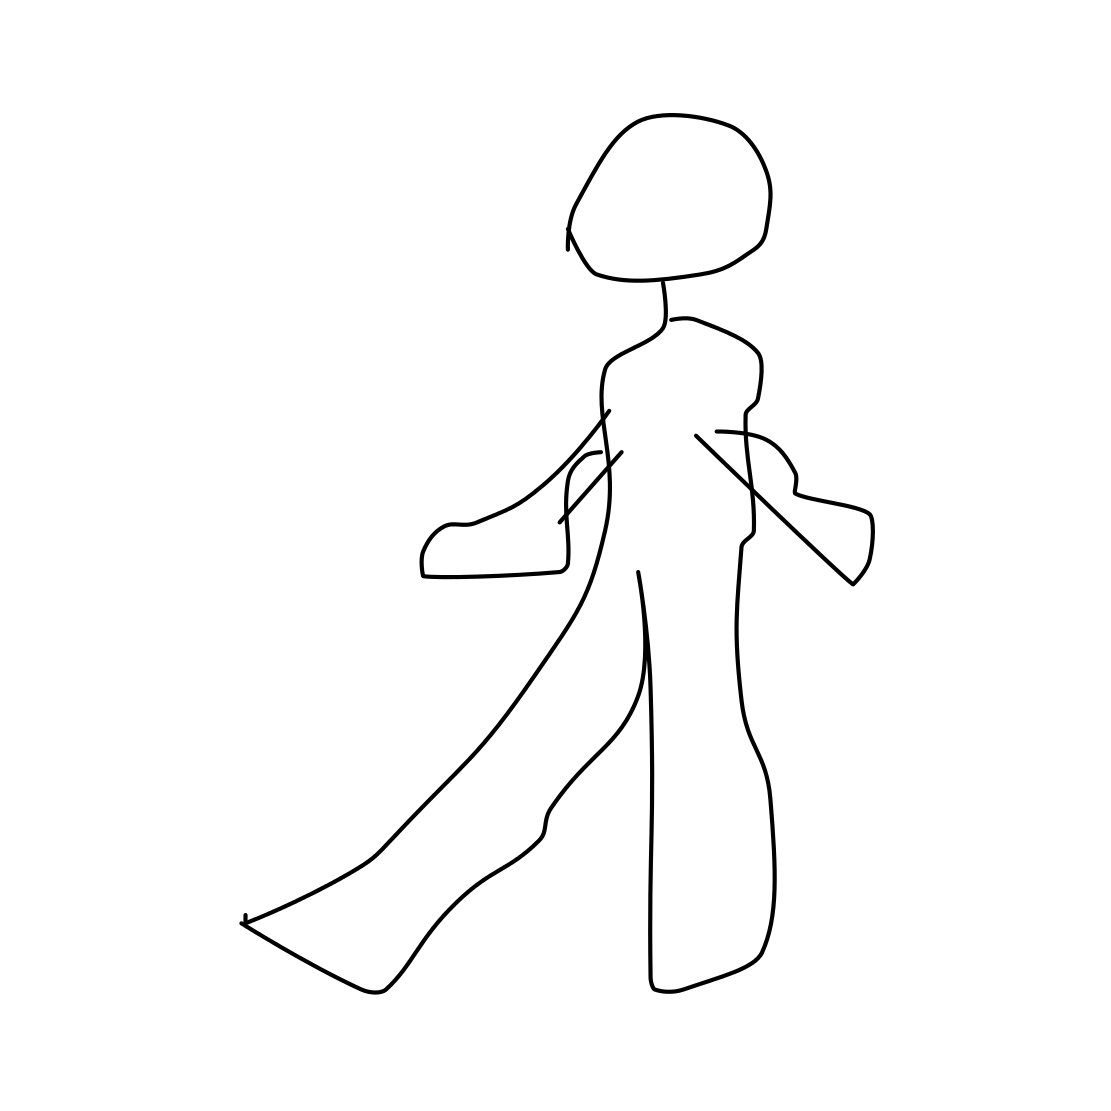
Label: person walking